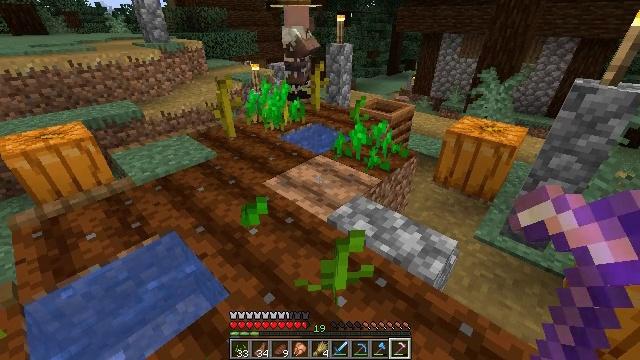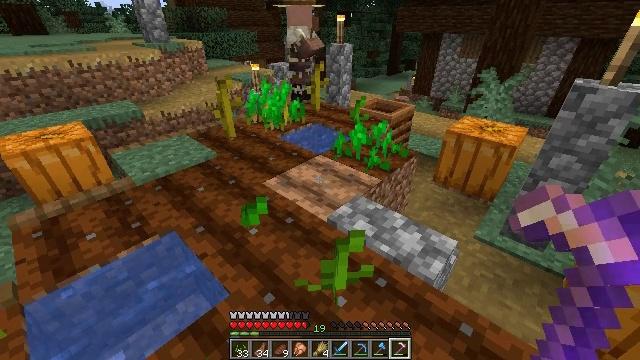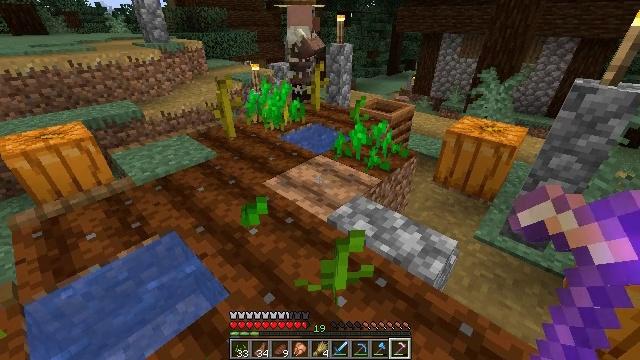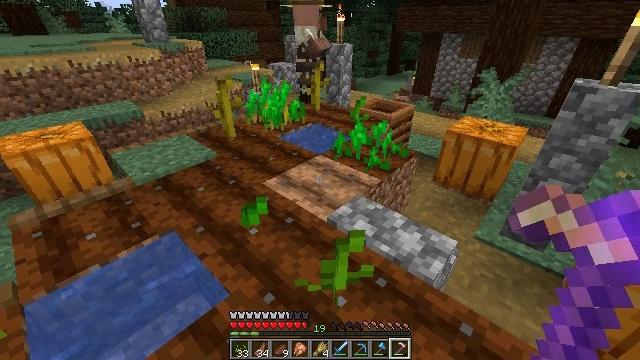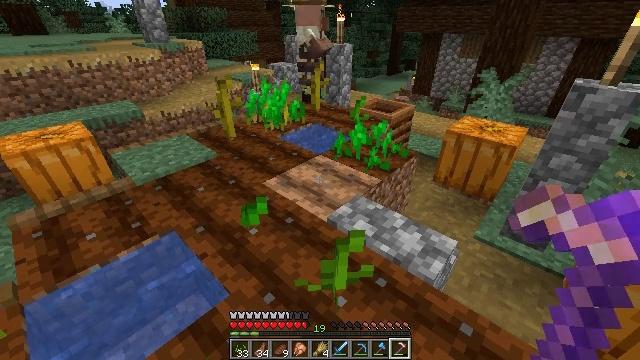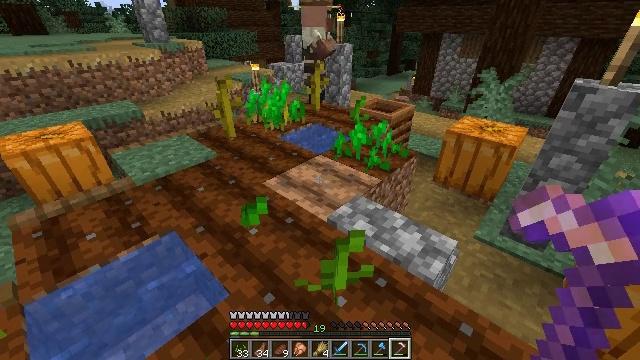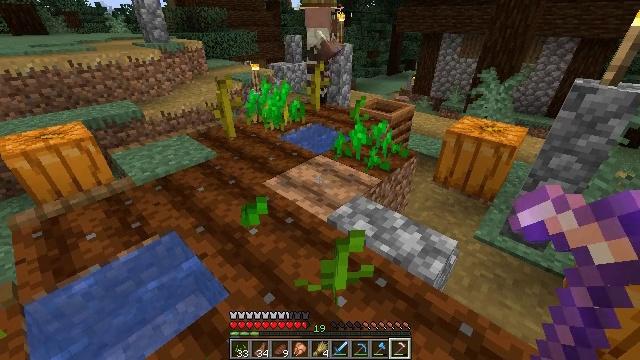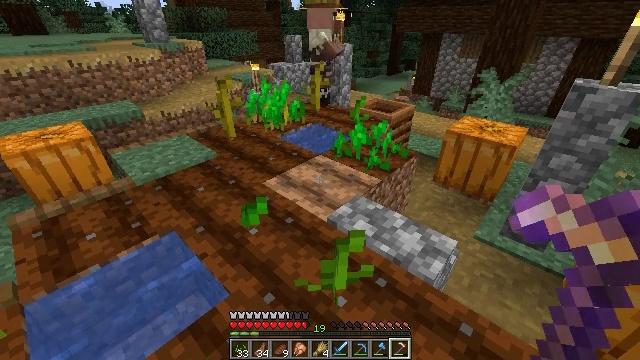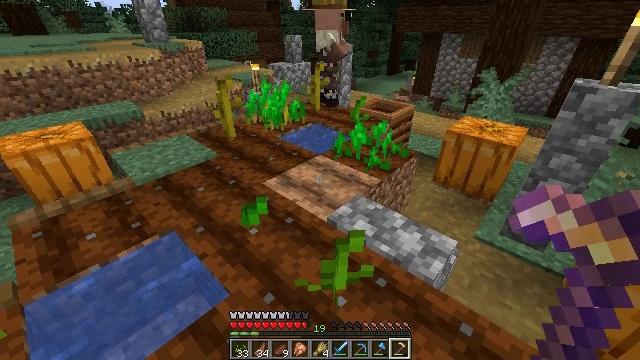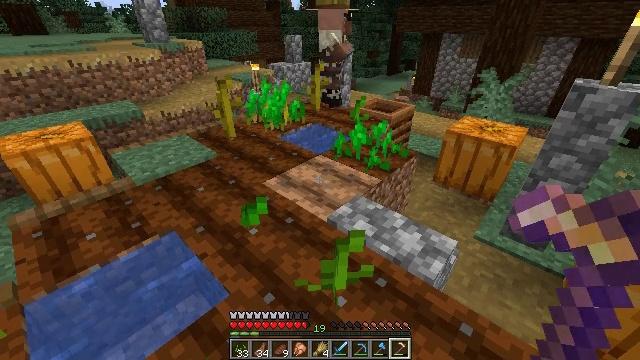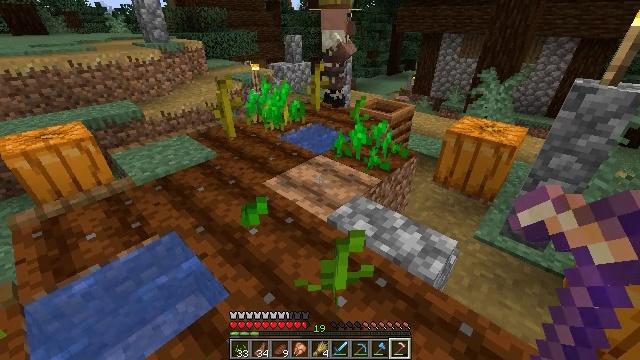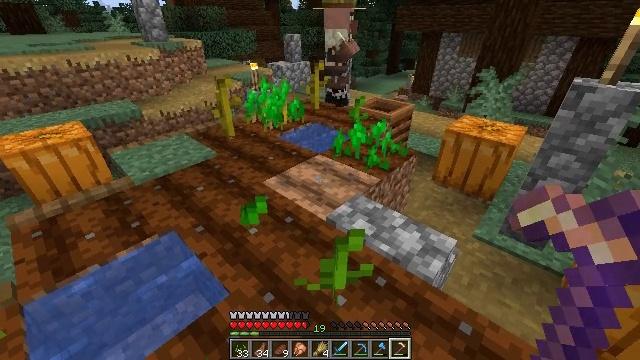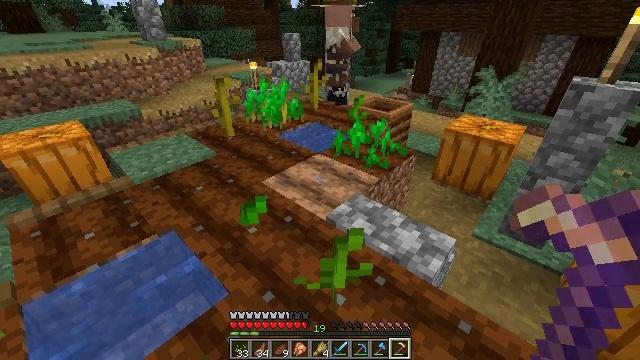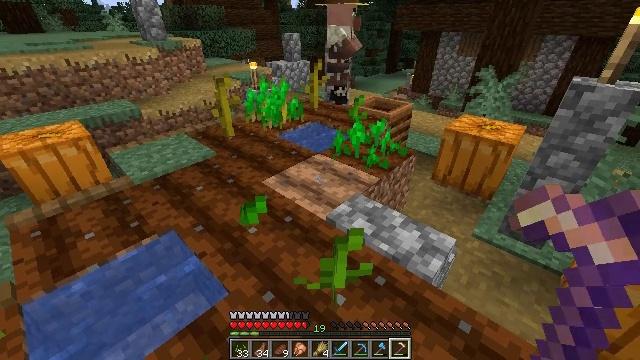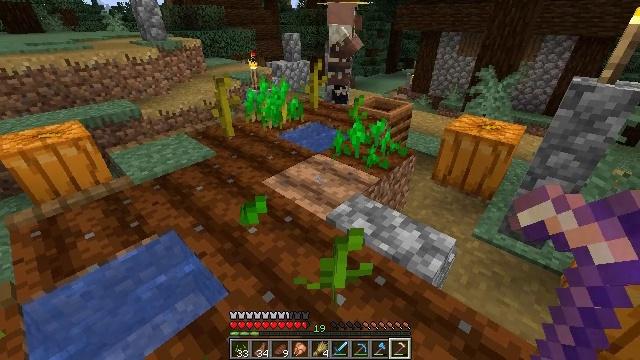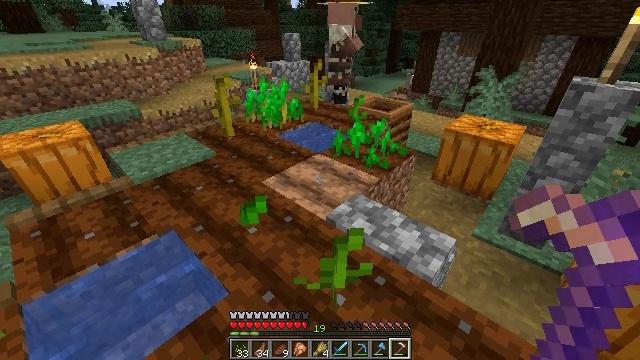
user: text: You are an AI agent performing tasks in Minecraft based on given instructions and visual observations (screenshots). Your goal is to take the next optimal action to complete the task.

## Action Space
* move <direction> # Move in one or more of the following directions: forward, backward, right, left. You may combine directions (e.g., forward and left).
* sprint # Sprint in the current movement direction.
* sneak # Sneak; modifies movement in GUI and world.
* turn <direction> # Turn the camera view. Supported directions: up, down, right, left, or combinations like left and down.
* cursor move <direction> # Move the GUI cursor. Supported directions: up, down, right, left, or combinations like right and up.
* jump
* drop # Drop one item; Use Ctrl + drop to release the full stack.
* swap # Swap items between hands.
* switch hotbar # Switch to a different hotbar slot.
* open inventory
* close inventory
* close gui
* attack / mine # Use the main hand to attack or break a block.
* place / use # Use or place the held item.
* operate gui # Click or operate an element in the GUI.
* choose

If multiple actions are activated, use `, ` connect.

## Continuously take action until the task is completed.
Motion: motion action
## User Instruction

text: Retrieve the powered rail for later use.
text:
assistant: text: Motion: no_op
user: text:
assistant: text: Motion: no_op
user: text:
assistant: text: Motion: no_op
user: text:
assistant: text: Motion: no_op
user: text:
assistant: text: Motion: no_op
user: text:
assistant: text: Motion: no_op
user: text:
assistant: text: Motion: no_op
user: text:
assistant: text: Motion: no_op
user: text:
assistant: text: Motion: no_op
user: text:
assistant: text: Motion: no_op
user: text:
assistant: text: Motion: no_op
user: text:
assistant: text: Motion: no_op
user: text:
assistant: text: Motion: no_op
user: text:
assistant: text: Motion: no_op
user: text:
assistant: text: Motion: no_op
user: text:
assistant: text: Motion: no_op
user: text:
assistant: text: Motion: no_op
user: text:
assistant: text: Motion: turn right and down
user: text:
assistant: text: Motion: turn right
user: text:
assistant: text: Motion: no_op
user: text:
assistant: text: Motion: no_op
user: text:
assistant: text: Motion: no_op
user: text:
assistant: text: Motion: no_op
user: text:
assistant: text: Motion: no_op
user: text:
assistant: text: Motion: no_op
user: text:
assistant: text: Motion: no_op
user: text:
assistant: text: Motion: no_op
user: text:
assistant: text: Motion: no_op
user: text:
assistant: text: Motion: no_op
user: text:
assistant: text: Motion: no_op